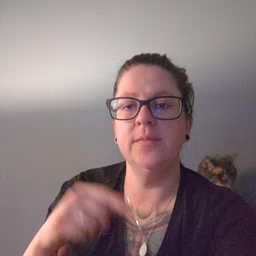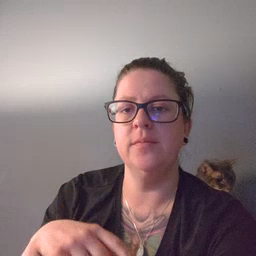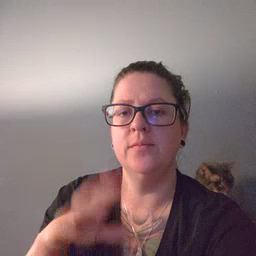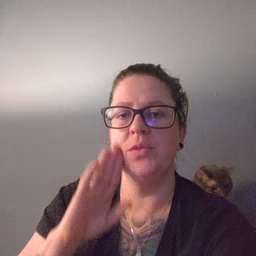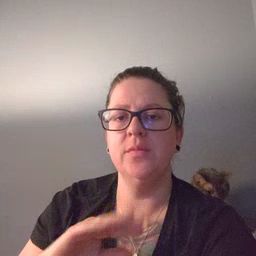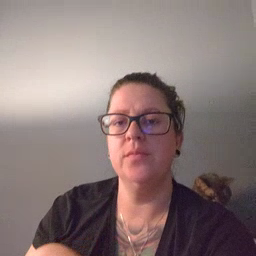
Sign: brown